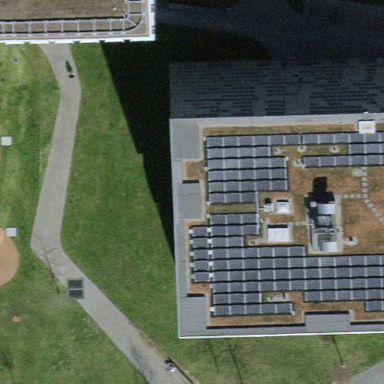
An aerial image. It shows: Solar photovoltaic panel generator.